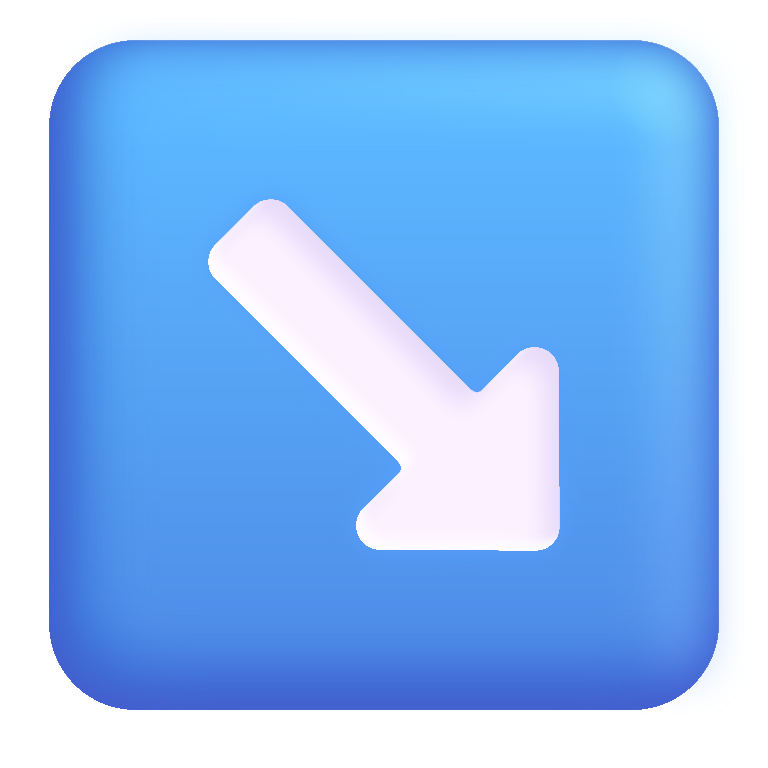
down right arrow color